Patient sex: M
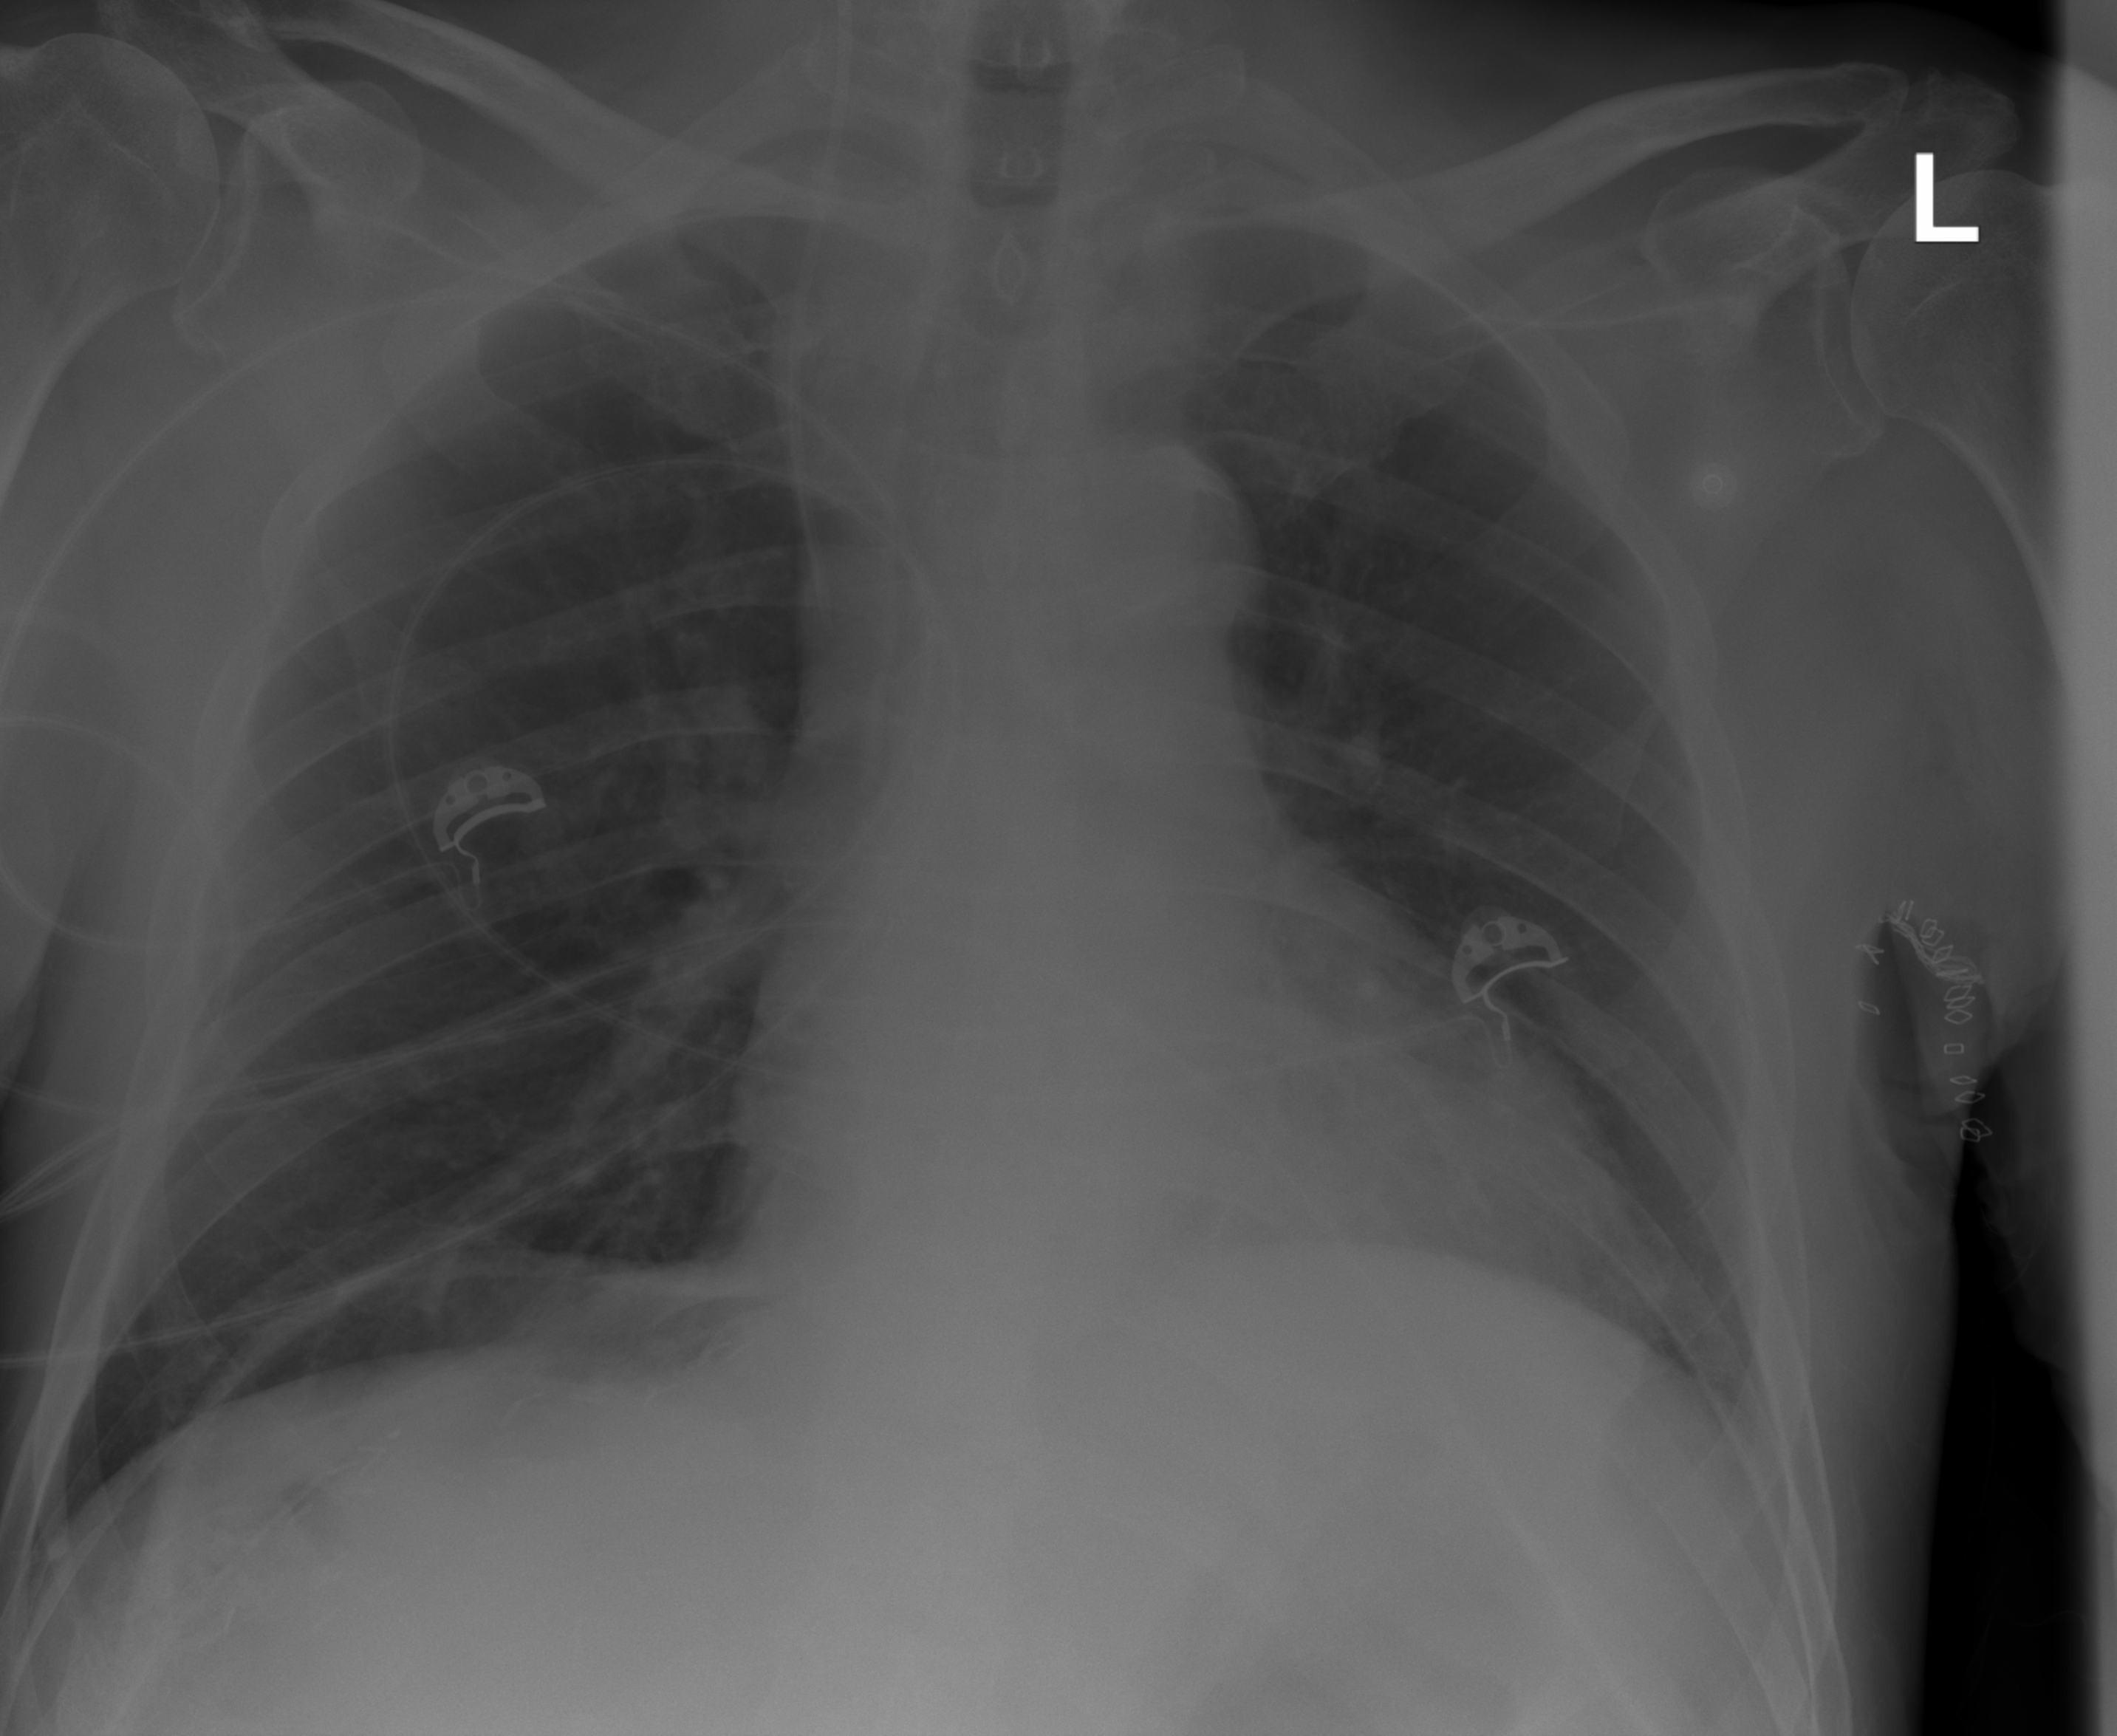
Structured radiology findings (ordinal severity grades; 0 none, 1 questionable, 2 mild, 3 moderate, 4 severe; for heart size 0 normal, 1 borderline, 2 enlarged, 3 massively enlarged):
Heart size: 0
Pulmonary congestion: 0
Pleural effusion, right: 0
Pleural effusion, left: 0
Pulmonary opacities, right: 0
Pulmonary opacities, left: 0
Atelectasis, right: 2
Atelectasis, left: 0